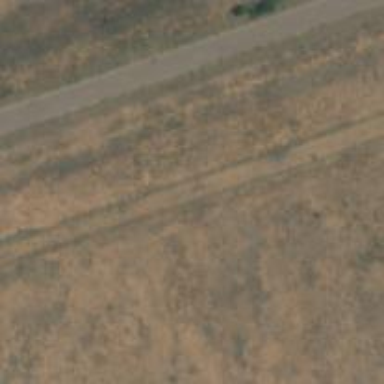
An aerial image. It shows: Abandoned road.